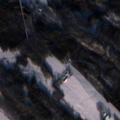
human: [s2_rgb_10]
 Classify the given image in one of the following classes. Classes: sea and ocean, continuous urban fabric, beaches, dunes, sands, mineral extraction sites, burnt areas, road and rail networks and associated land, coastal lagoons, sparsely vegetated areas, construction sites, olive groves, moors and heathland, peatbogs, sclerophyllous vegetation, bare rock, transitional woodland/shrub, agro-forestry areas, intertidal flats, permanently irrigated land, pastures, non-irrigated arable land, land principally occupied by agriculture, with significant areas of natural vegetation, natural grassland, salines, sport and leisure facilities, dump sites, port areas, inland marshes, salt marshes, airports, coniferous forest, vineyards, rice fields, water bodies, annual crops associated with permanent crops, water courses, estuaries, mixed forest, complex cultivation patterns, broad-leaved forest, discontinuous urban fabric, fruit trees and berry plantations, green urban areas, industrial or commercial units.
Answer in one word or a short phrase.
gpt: non-irrigated arable land, coniferous forest, mixed forest, water bodies